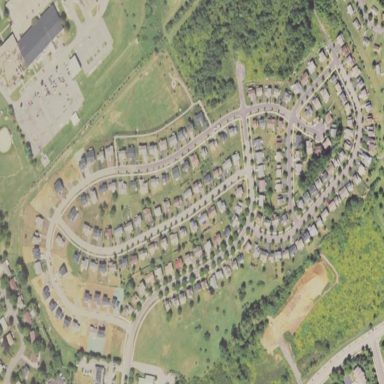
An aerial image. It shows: Residential neighbourhood.